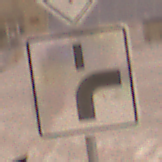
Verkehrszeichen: VerlaufVorfahrtsstrasse8
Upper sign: Vorfahrtsstrasse
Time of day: Night
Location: Outdoor (Urban)
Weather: Overcast
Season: Winter
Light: Artificial